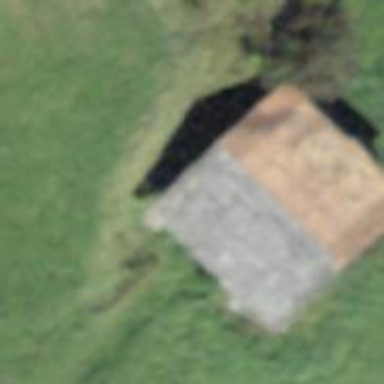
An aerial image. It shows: Rural barn.